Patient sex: M
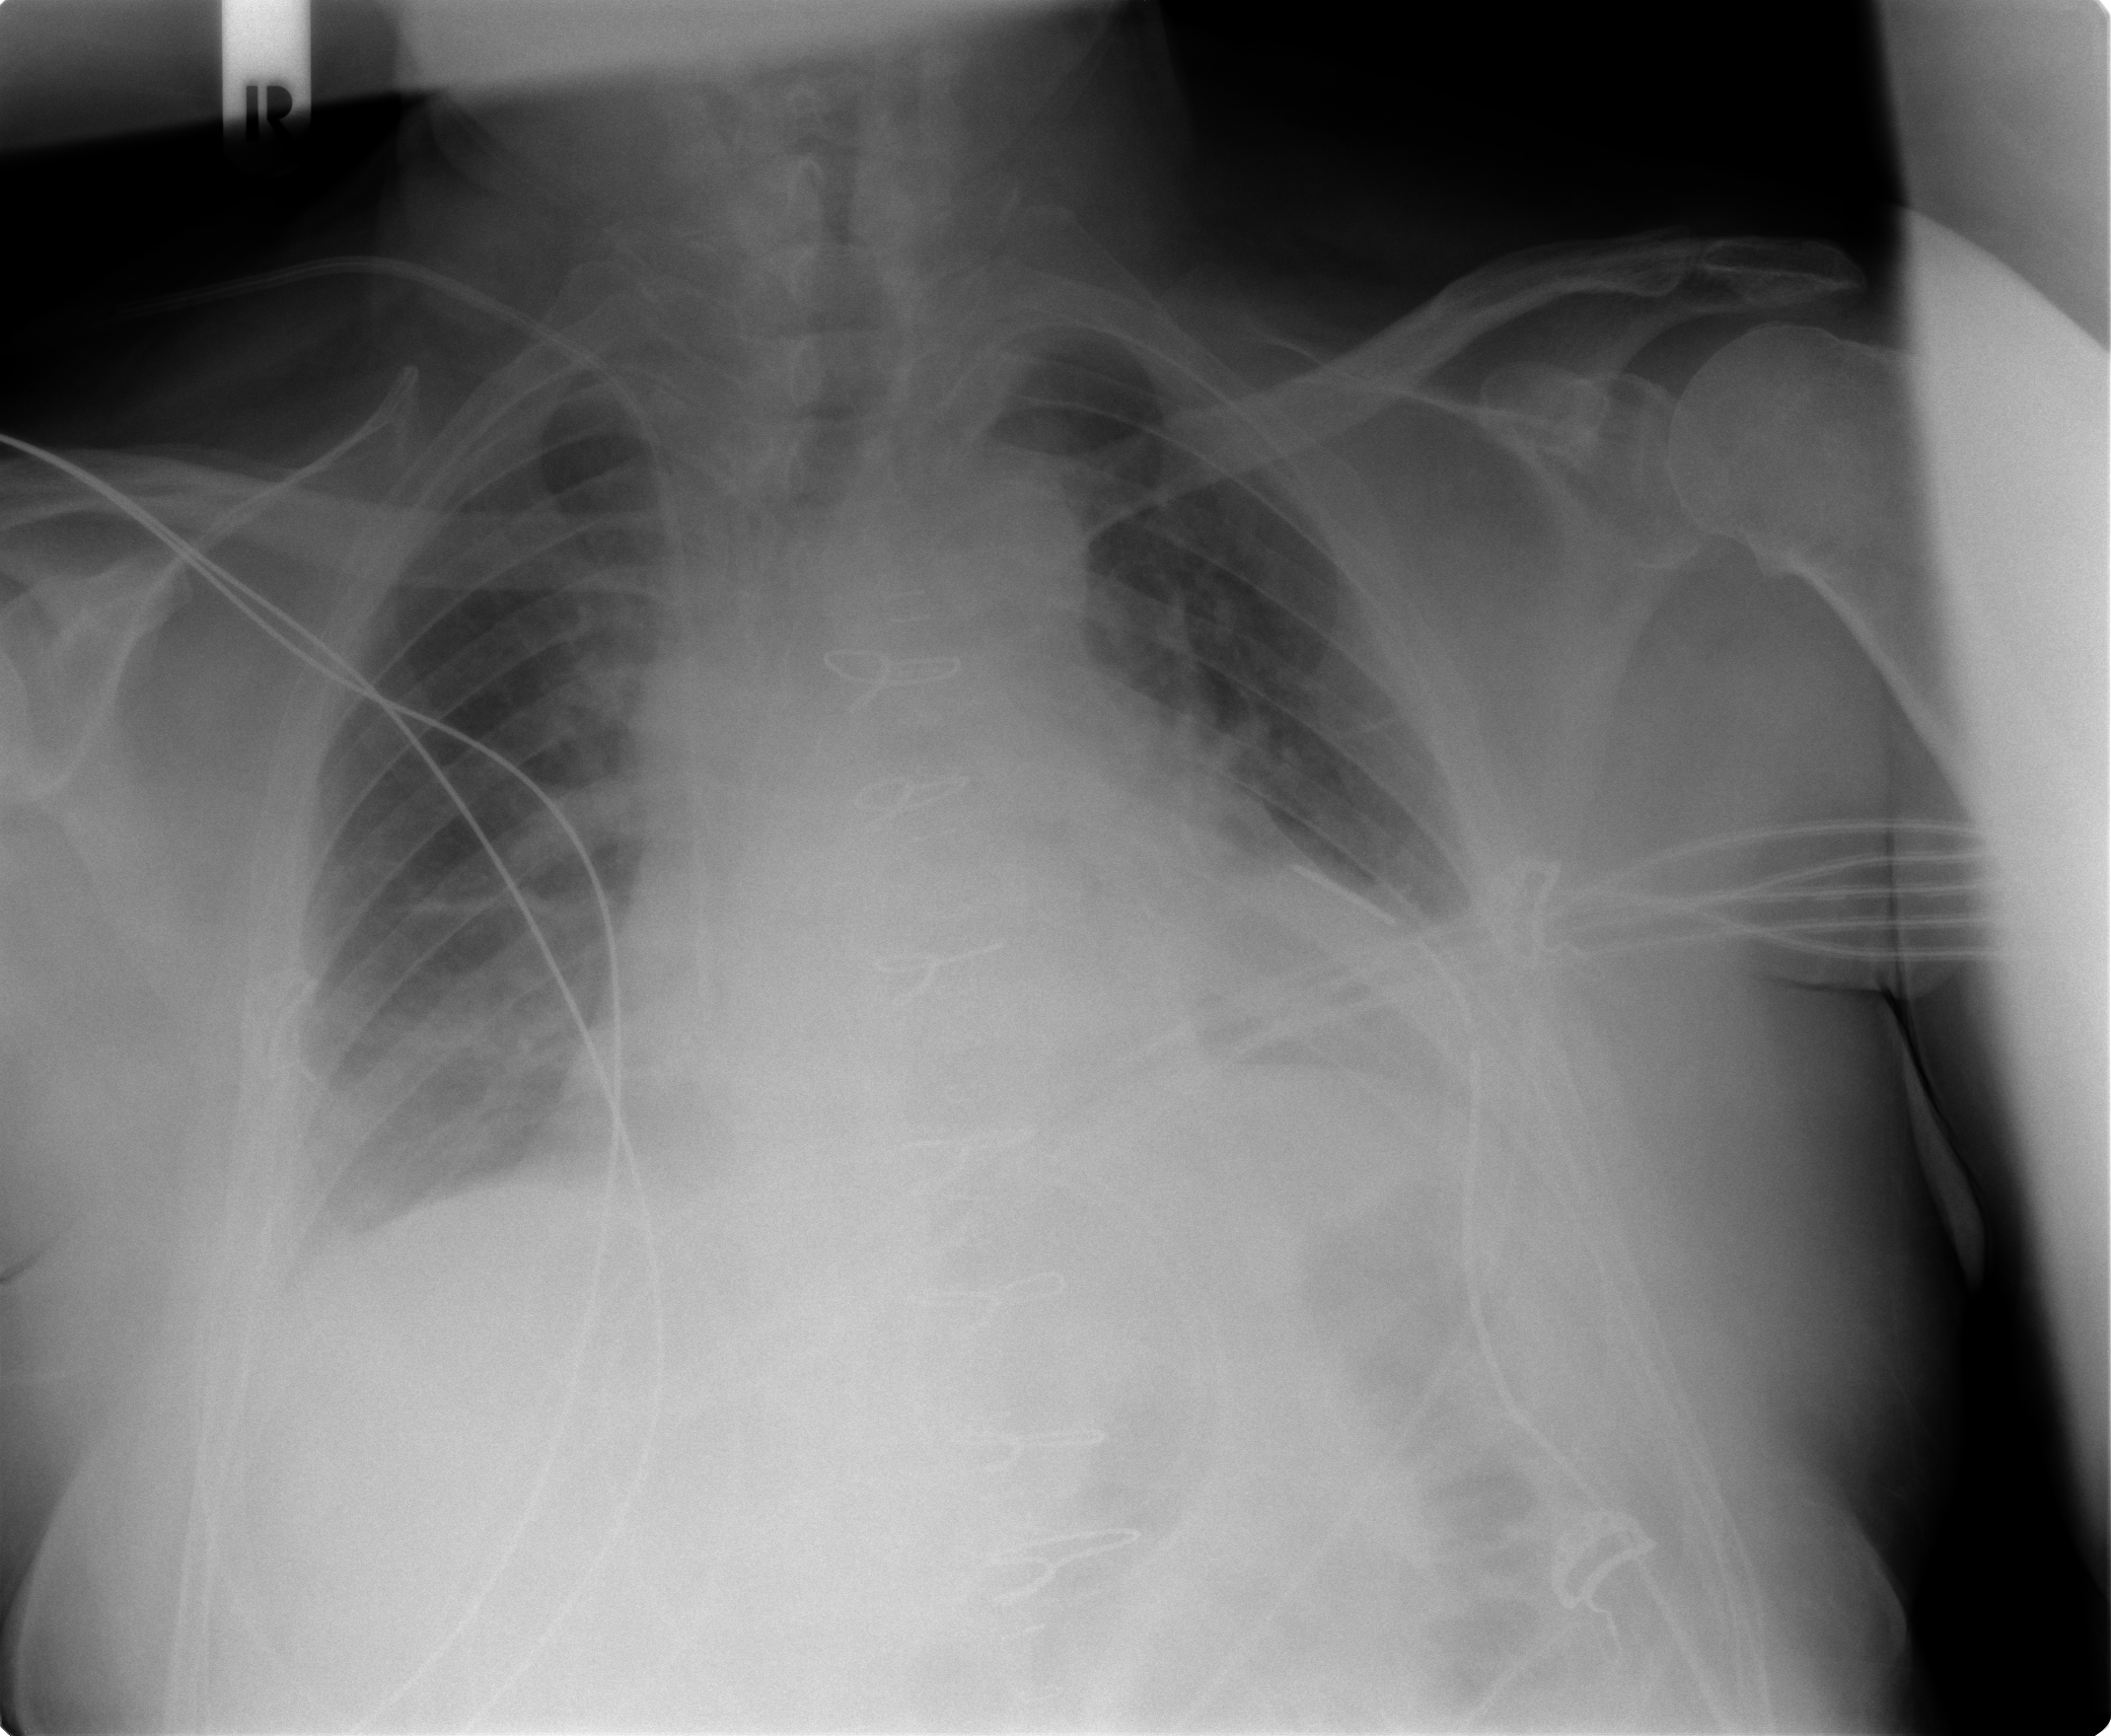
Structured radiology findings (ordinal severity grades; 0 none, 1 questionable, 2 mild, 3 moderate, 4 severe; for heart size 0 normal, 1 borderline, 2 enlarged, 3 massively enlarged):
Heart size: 0
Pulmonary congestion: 2
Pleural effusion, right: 2
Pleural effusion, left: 1
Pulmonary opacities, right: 0
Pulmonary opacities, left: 0
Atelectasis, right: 2
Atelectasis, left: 2